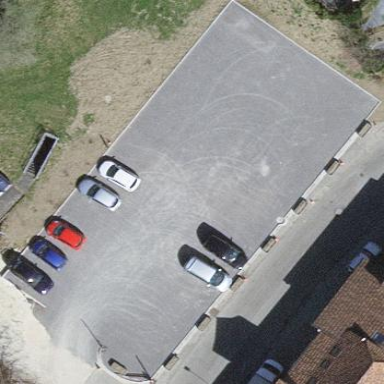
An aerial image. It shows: Parking area with surface.